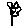
Label: flower